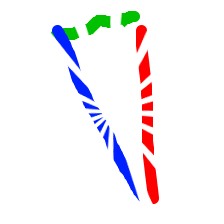
Shape: triangle